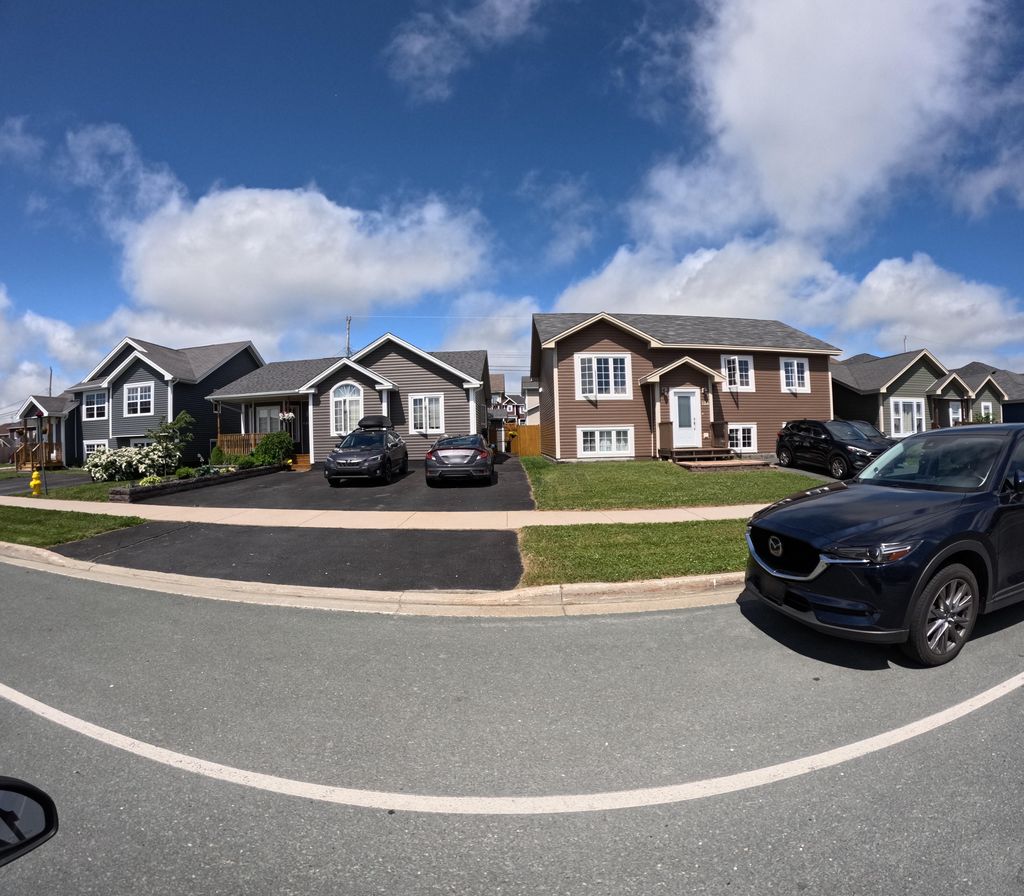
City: st_johns